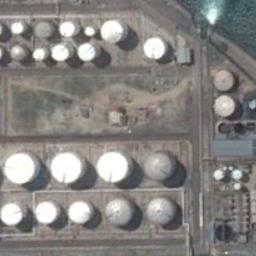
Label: storage_tank